Question: I have a dashboard excel spreadsheet that has textboxes. In each text box is a formula pointing to a cell where a formula is applied to the raw data.
I am looking for a way to conditionally format the text boxes depending on either the value in the text box or the raw data behind if that's easier. Essentially if a textbox has a value over one I would like the font to be green if it is under I would like it to be red. I've had a hard time doing this so far and would appreciate anyones help. Below is my code so far but it wont run. I am a bit of a novice when it comes to VBA.
'''
Sub Test_Change_Text()
If ActiveSheet.Range("A1").Value > ActiveSheet.Range("B1").Value Then
ActiveSheet.Shapes.Range(Array("textbox 1")).Select
With Selection.ShapeRange(1).TextFrame2.TextRange.Characters(1, 2).Font.Fill
.Visible = msoTrue
.ForeColor.RGB = RGB(255, 0, 0)
Else
With Selection.ShapeRange(1).TextFrame2.TextRange.Characters(1, 2).Font.Fill
.Visible = msoTrue
.ForeColor.RGB = RGB(255, 0, 0)
End With
End With
End Sub
'''

Update: The code below is my final working code. This allows for three constraints.
'''
Sub ChangeText()
Dim shap As Shape
For Each shap In Sheets("Output").Shapes
If shap.Type = msoTextBox Then
If IsNumeric(shap.TextEffect.Text) Then
If shap.TextEffect.Text >= 3 Then
shap.TextFrame2.TextRange.Font.Fill.ForeColor.RGB = RGB(0, 255, 0)
Else
If shap.TextEffect.Text <= -3 Then
shap.TextFrame2.TextRange.Font.Fill.ForeColor.RGB = RGB(255, 0, 0)
Else
shap.TextFrame2.TextRange.Font.Fill.ForeColor.RGB = RGB(0, 0, 0)
End If
End If
End If
End If
Next shap
MsgBox "Done"
End Sub
'''
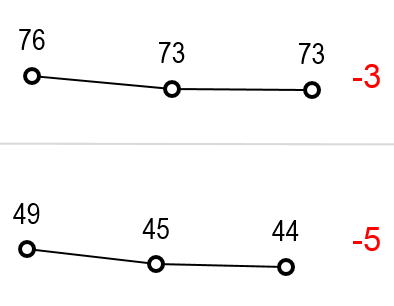
Answer: If they are regular textboxes (i.e. Insert > Text Box) you could try this
'''
Sub ChangeText(sht As Worksheet)
Dim shap As Shape
For Each shap In sht.Shapes
If shap.Type = msoTextBox Then
If IsNumeric(shap.TextEffect.Text) Then
With shap.TextFrame2.TextRange.Font.Fill.ForeColor
If CDbl(shap.TextEffect.Text) > 0 Then
.RGB = RGB(0, 255, 0)
Else
.RGB = RGB(255, 0, 0)
End If
End With
End If
End If
Next shap
End Sub
'''